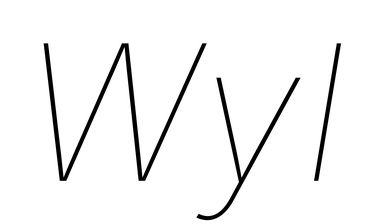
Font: Inter-Italic_Thin_Italic